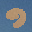
Label: 9